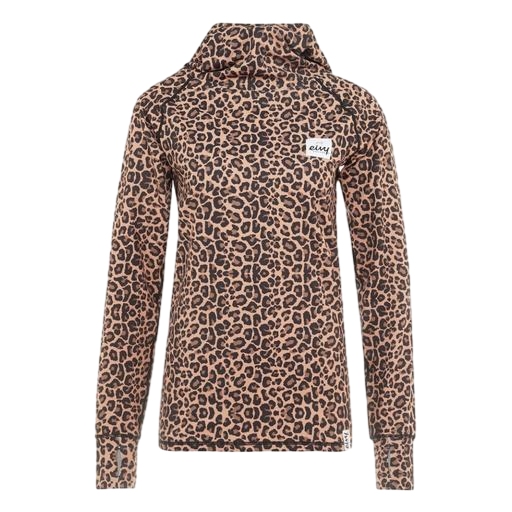
animal panama w parka, natural women's argeline windbreaker, has leopard graphic, white background